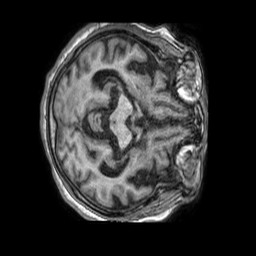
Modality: T1w
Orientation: axial
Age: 82
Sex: female
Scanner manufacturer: philips
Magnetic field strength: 1.5 T
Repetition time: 0.007208 s
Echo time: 0.003263 s